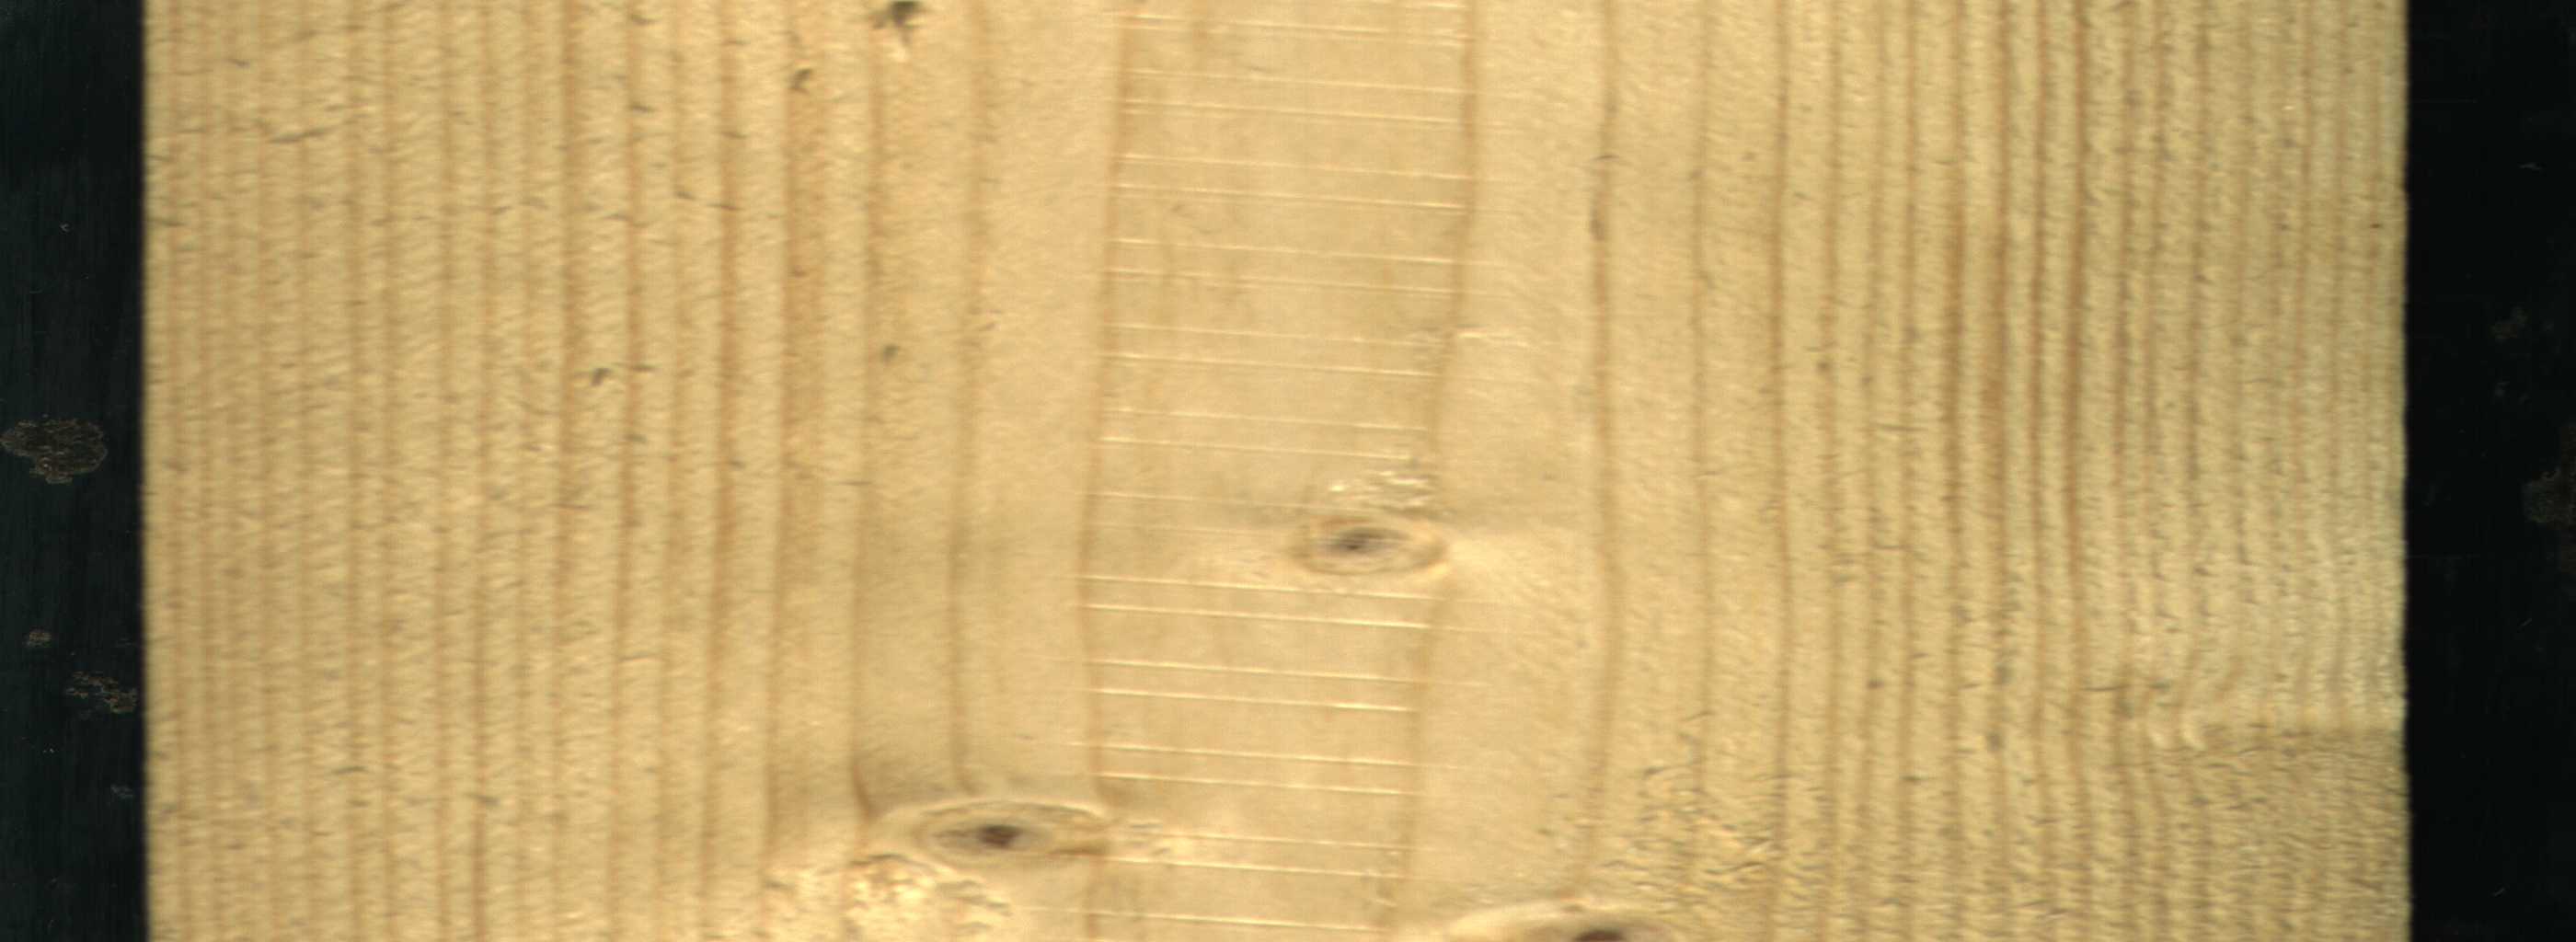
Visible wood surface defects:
Live_Knot
Live_Knot
Live_Knot